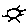
Label: sun